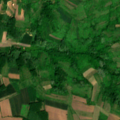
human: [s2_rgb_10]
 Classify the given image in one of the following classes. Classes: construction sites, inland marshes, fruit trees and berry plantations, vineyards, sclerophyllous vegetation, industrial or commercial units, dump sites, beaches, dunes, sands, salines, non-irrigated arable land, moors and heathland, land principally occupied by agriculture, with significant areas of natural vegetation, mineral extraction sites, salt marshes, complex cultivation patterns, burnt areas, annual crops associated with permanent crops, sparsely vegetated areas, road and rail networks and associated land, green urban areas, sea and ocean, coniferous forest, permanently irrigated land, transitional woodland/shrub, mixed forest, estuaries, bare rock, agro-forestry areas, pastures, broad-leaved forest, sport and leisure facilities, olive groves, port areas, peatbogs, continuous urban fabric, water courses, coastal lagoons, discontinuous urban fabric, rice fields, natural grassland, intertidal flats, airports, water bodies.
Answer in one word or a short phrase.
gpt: non-irrigated arable land, complex cultivation patterns, land principally occupied by agriculture, with significant areas of natural vegetation, broad-leaved forest, transitional woodland/shrub